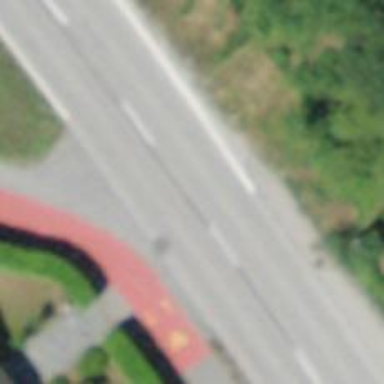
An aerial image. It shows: Asphalt cycleway.